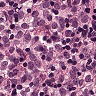
Metastatic tissue present: yes